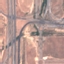
Land use / land cover class: Highway